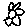
Label: flower